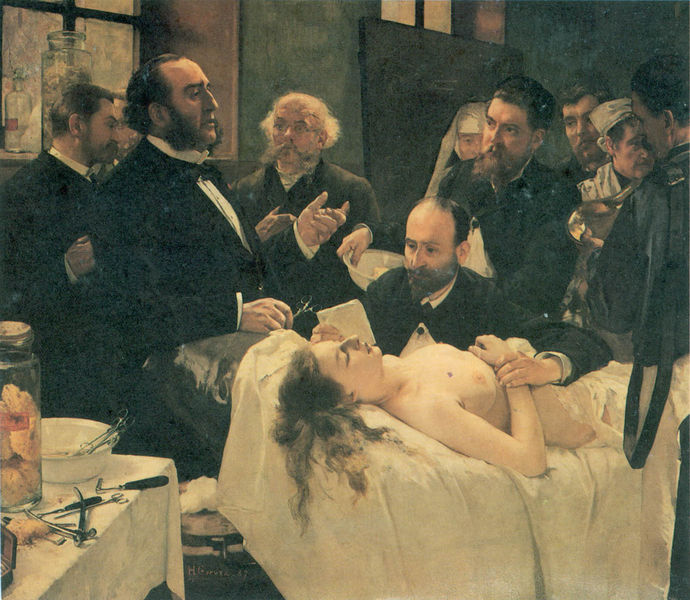
Titel: Le Docteur Péan opérant à l'hôpital Saint-Louis oder Avant l'opération, Dr. Péan operiert im Sankt-Ludwig Hospital oder Vor der Operation
Künstler: Henri Gervex
Standort: Paris
Institution: Musée de l'Assistance Publique
Schlagwörter: akt, gemälde, hand, mann, nackt, schatten, weiß, gelb, menschen, mädchen, ocker, brust, busen, fenster, frankreich, frau, glas, haar, licht, männer, tisch, tür, zimmer, dame, tuch, beige, gesellschaft, haube, herren, versammlung, anzug, anzüge, bart, bärte, gläser, hemd, jacke, jung, anatomie, falten, leiche, schale, schüssel, tod, tot, diskutieren, gesten, hände, signatur, tischdecke, tischtuch, haare, realismus, stoff, decke, blatt, instrumente, locke, locken, genre, schalen, brüste, papier, düster, studie, moderne, querformat, frack, tafel, glatze, homme, moustache, bett, laken, nackte, liegend, fliege, kinnbart, oberkörper, fallen, tor, schwestern, schere, scheren, krank, blanc, noir, tote, nonne, backenbart, koteletten, tasche, arzt, habit, medizin, schwester, wissenschaftler, liege, visite, werkzeug, besteck, bahre, sterben, krankheit, diskussion, schüsseln, femme, gefäße, kranke, krankenbett, krankenhaus, cadavre, mort, cheveux, peinture, sein, pompier, doktor, ärzte, geburt, chevelure, profil, zange, mediziner, hospital, spital, schlauch, gerede, nonnen, nue, blöße, vortrag, geräte, bedauern, table, organe, drap, groupe, obduktion, behandlung, patient, patientin, puls, hommes, artzt, argumente, lit, nus, möpse, soeurs, malade, découverte, allongée, lunettes, kotelletten, krankenschwester, krankenschwestern, bettbezug, portrait de groupe, operation, operationsinstrumente, skalpel, skalpell, skalpelle, outils, scientifique, steril, medikament, pathologie, seins, noeud papillon, operationsbesteck, operationssaal, religieuse, morte, schüssels, nervosität, assistance, ausreden, chalens, charitté, charité, cours, dozent, gfäs, hopital, infirmiere, leichenhalle, leçon, leçon d'natomie, medecin, operationstisch, professeur, scientifiques, scnzug, tischzuch, ärzteteam, instruments, ciseaux, science, instrument, nu, kranke frau, ärzteversammlung, médecins, docteur, maladie, chevet, pasteur, e, docteurs, medecine, orateur, bocaux, flacon, favoris, coton, obduktionh, chirugie, anfang 20. jh., souffrance, soeur, mourrante, mourante, chirurgie, bocal, experiences, rouflaquette, dédecine, medecion, sciseaux, cliniaue, clinique, su, patiente